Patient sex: M
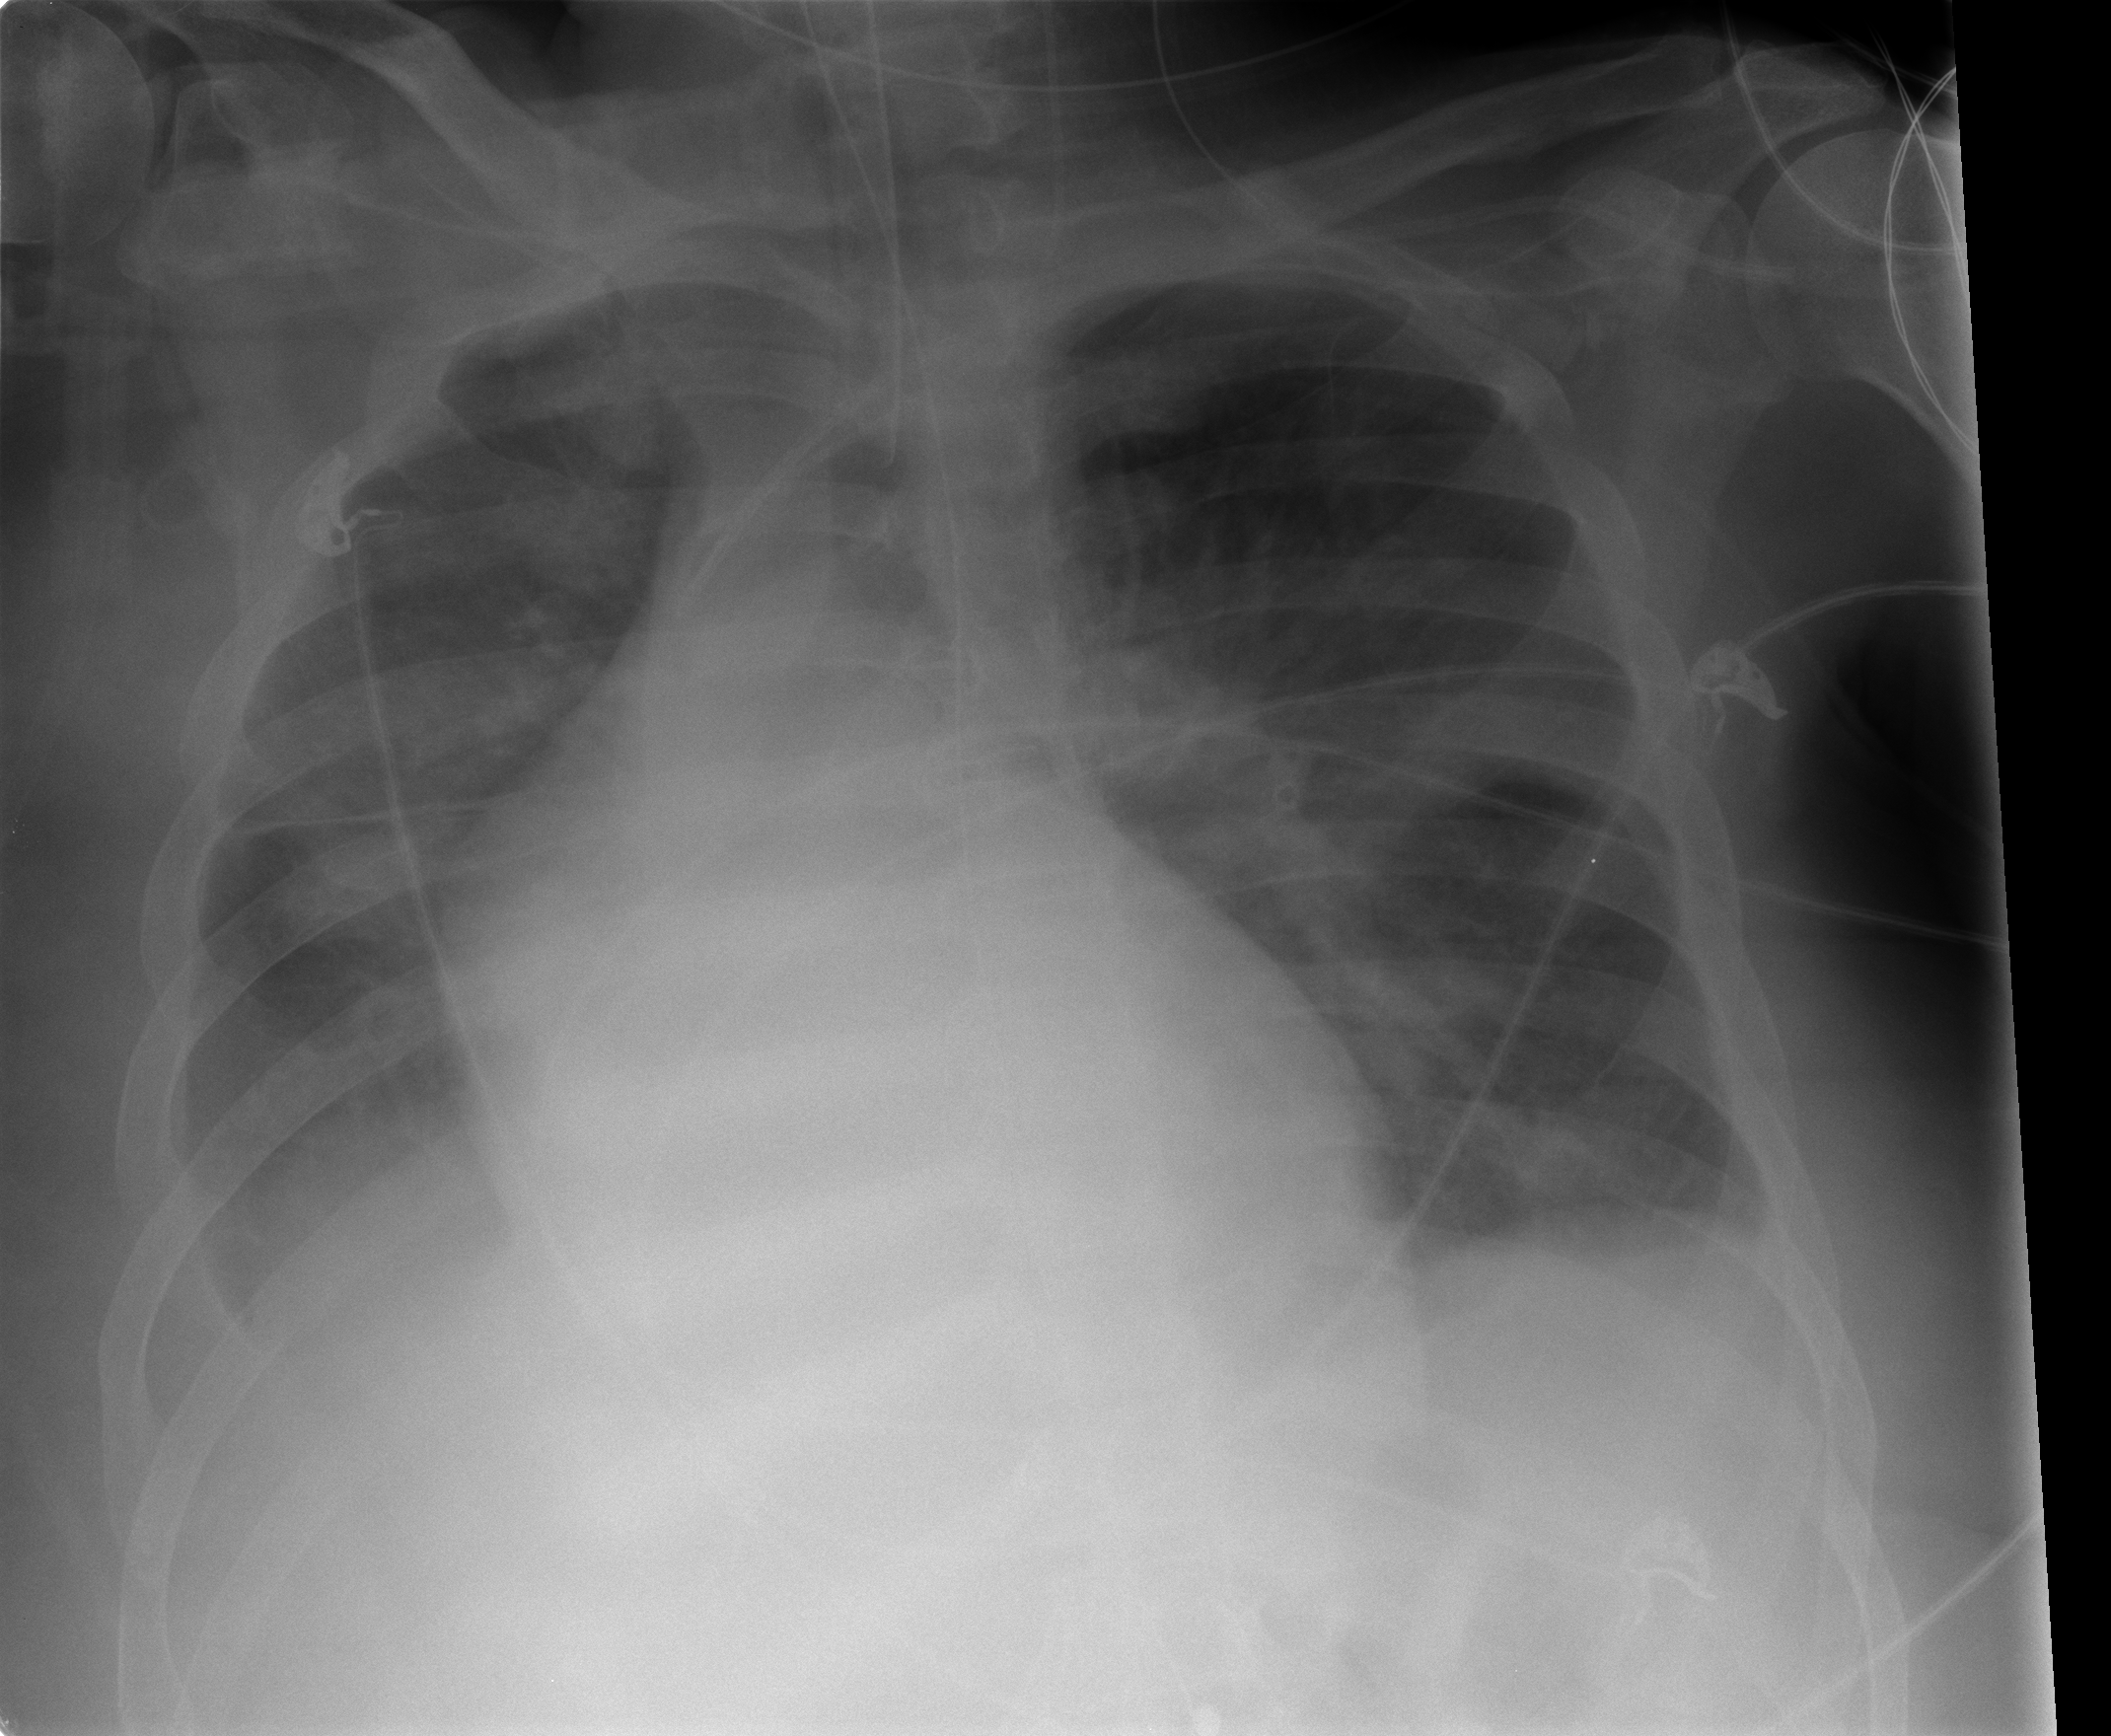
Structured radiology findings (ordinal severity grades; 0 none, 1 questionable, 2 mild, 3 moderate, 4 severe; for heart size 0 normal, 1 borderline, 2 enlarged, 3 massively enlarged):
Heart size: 2
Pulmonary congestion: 3
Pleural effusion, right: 2
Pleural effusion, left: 0
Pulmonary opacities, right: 0
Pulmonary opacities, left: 0
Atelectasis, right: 2
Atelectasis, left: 0